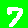
Digit: 7